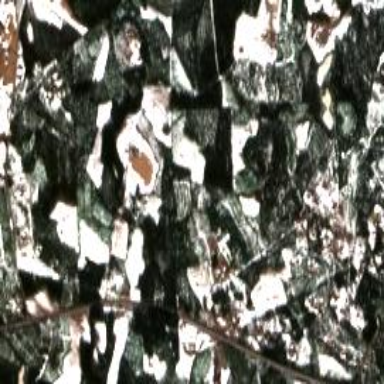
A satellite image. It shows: Mixed leaf woodland.